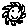
Label: sun